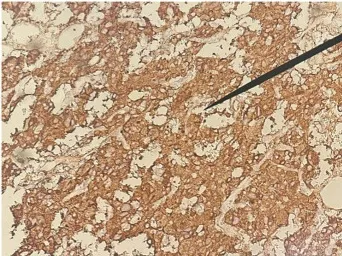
Pathological features of Prostate small cell carcinoma. Positive immunohistochemical staining for Synaptophysin.
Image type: pathology (immunostaining)